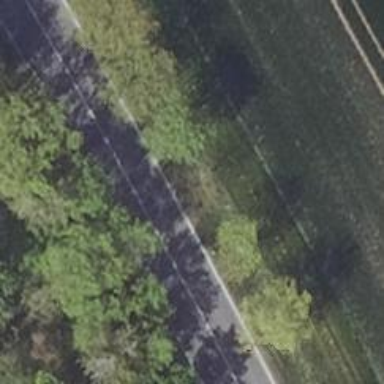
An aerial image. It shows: Asphalt road classified as primary highway.